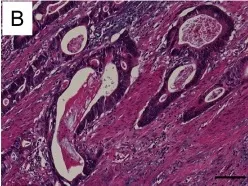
The pathological findings of tumoral tissue (A-C). Adenocarcinoma with moderate to well differentiation invaded to subserosal layer in broad area of the cystic wall.
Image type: pathology (h&e)